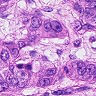
Metastatic tissue present: yes